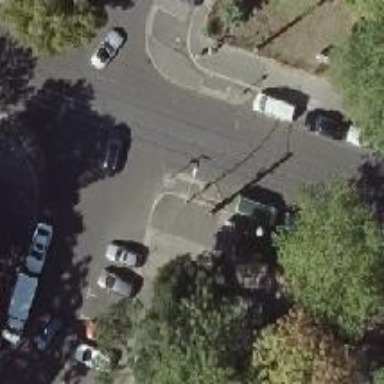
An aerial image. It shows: Unmarked crossing on the road.